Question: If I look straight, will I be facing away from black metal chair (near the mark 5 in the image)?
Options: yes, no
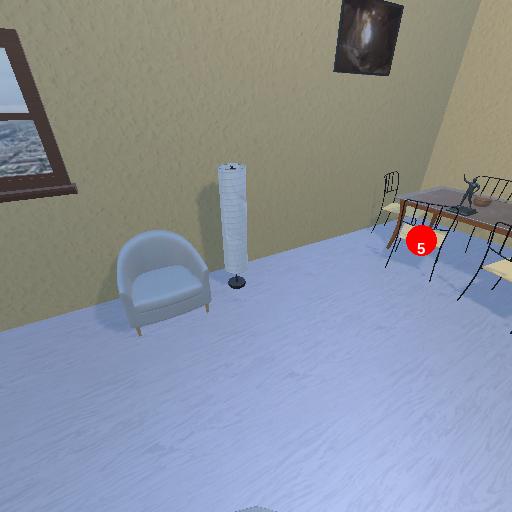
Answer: yes